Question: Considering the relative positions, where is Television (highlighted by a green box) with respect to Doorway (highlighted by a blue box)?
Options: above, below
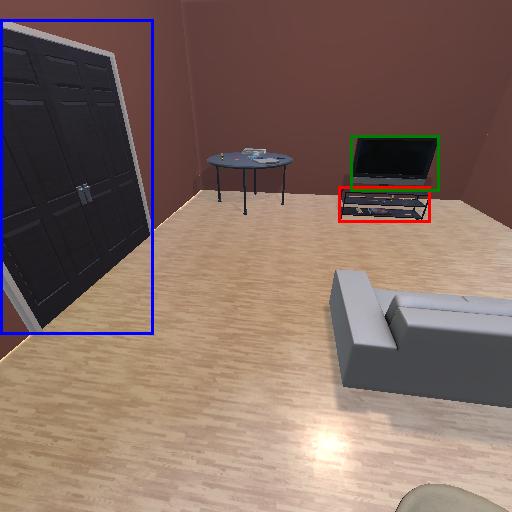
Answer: above